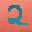
Label: 2